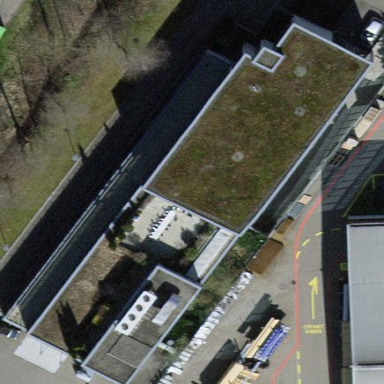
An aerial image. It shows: Flat-roofed building.